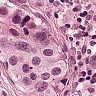
Metastatic tissue present: yes